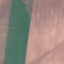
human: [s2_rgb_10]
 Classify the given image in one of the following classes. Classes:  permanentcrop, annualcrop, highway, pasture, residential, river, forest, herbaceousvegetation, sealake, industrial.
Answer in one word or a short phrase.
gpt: AnnualCrop